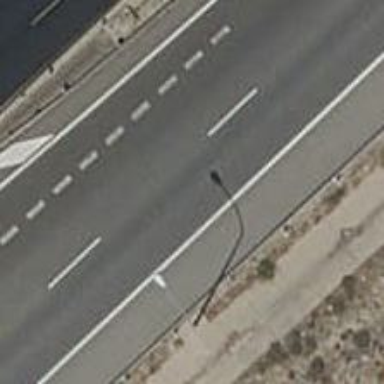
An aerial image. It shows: Motorway link.